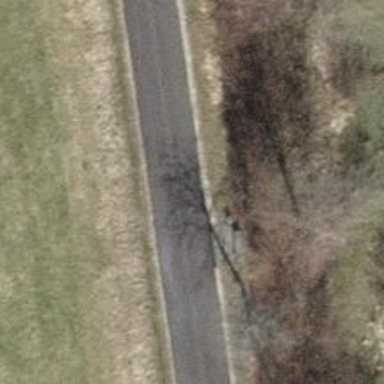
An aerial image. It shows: Brown bench in the vicinity.